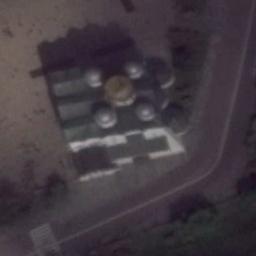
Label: church